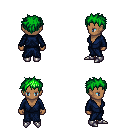
a pixel art fantasy rpg character, female body template, human, dark skin, blue robe, white pants, green bedhead hairstyle, metal boots, four views (front, back, left, right), 2x2 character sprite sheet, small pixel art, hard edges, no anti-aliasing